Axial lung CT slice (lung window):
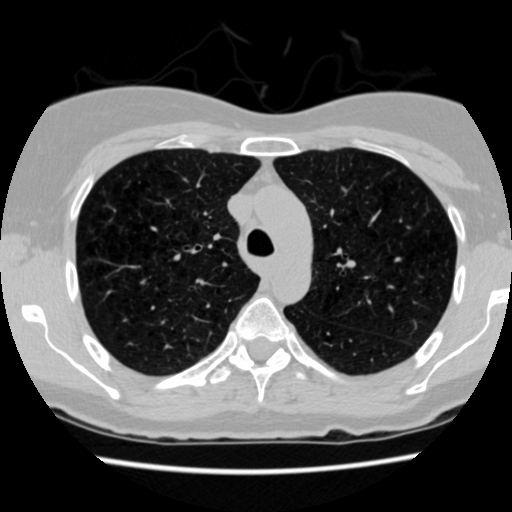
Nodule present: no